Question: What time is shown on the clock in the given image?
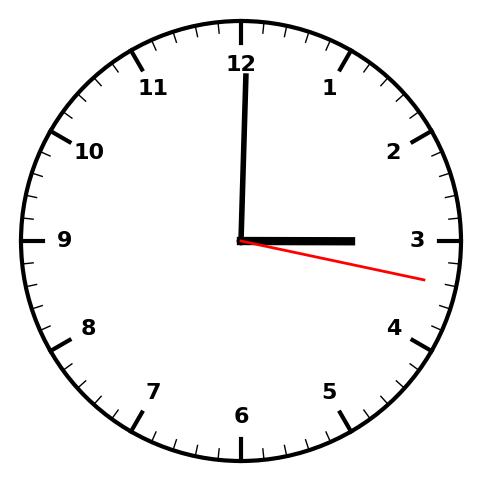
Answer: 03:00:17